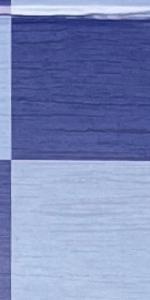
Label: Empty